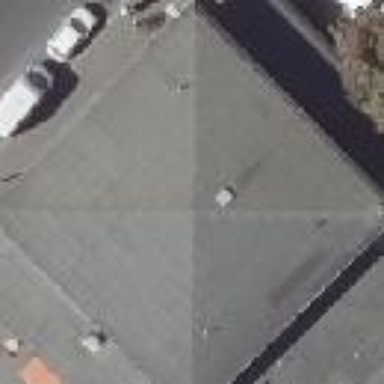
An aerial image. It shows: Building with gabled roof made of tar paper. The roof is LightSlateGrey in color.